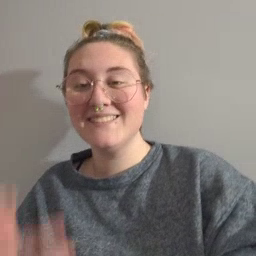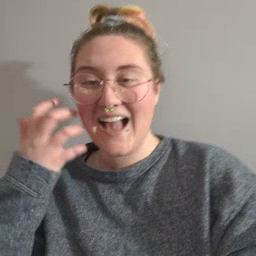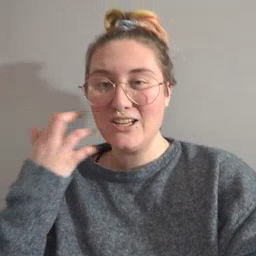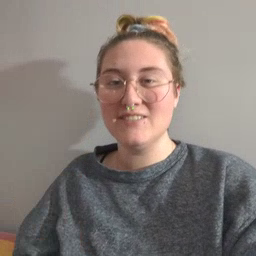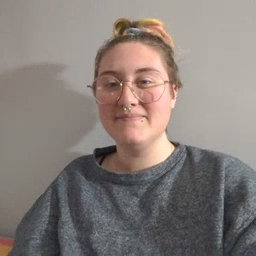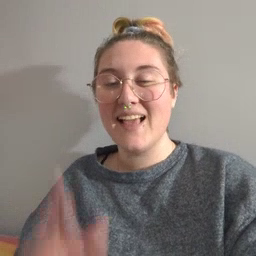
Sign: tiger